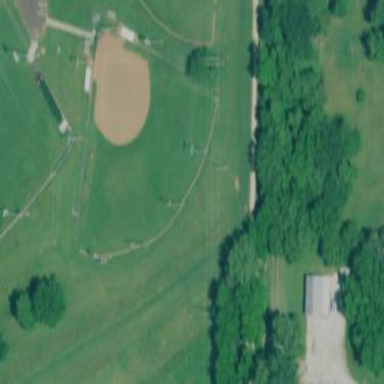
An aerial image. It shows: Grassy baseball pitch for leisure sports.